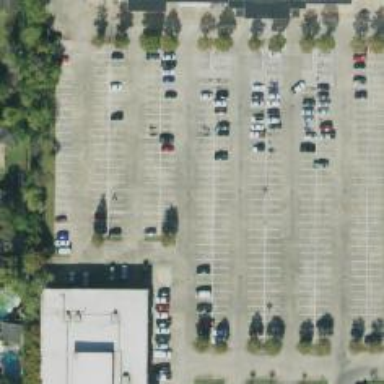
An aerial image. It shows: Parking space.